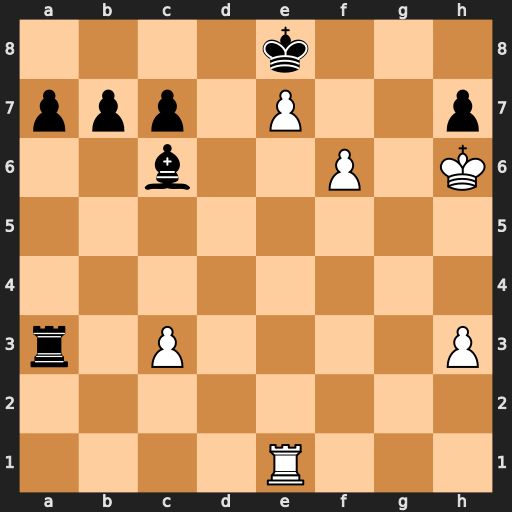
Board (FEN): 4k3/ppp1P2p/2b2P1K/8/8/r1P4P/8/4R3
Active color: w
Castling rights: -
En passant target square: -
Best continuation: Kg7 Bd5 Rd1 Rxc3 Rxd5